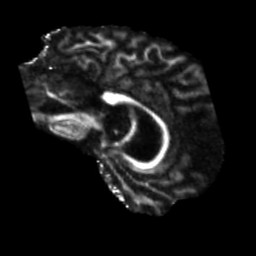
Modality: FA
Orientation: sagittal
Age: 55
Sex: male
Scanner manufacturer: siemens
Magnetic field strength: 3 T
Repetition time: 5.47 s
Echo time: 0.0854 s